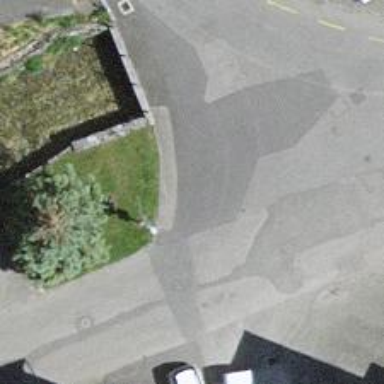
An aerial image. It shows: Bus stop along the road.